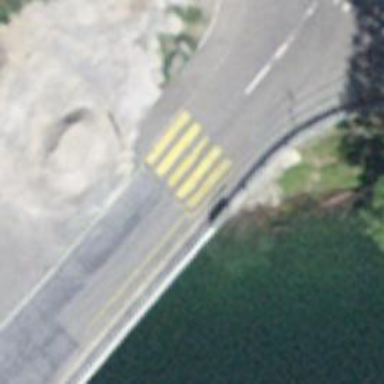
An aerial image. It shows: Uncontrolled road crossing.